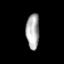
Tissue: lung
Cell type: Others
Senescence score: 0.2081
Nuclear area (px): 458
Mean DAPI intensity: 170.544